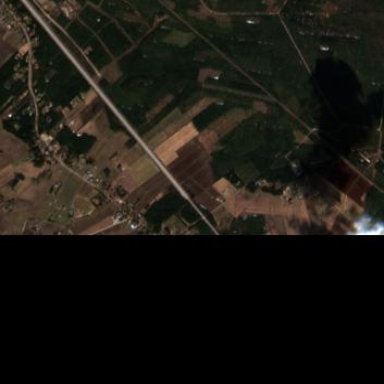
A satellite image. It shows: Asphalt runway at the airport. The runway is also known as road strip.